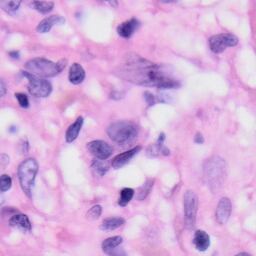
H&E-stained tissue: Skin